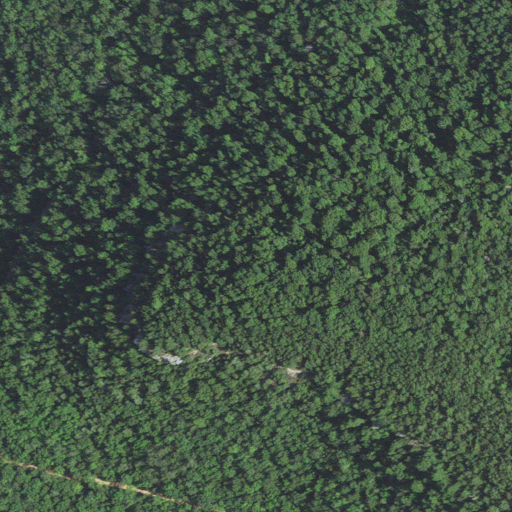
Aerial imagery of mountain in Arkansas named Almus Knob containing deciduous forest, mixed forest, open development, and evergreen forest